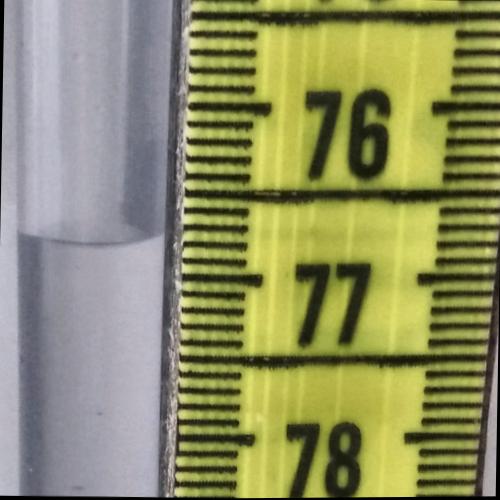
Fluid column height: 76.8 cm